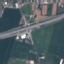
Land use / land cover: Highway